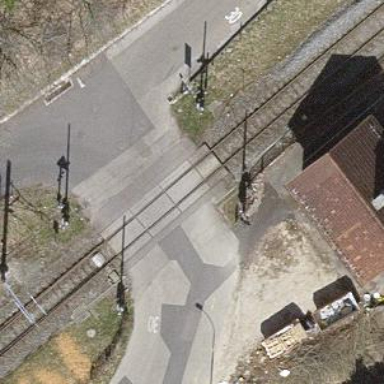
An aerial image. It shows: Level crossing with barriers.